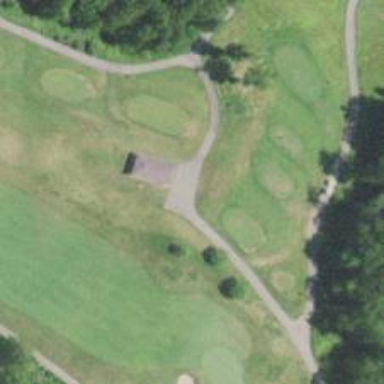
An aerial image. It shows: Golf cartpath that is also road path.